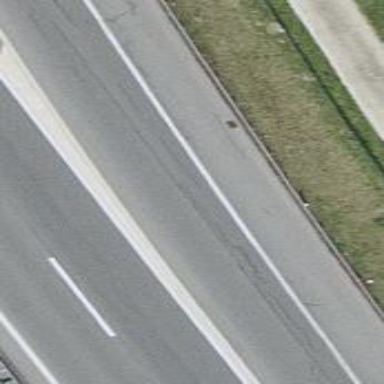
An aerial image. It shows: Motorway link.